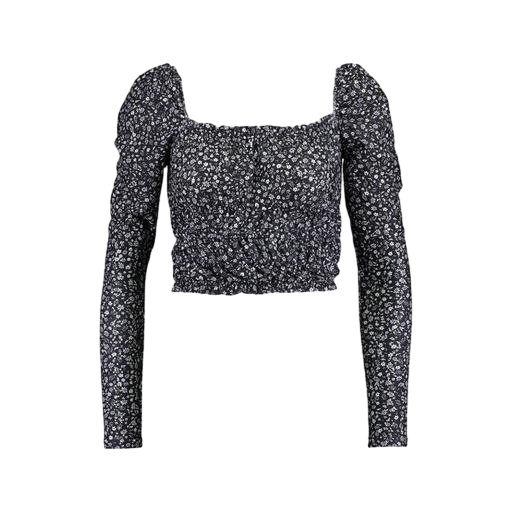
black petite printed ruched-sleeve top only macy, black floral print crop long-sleeve tee, black floral-print top, white background